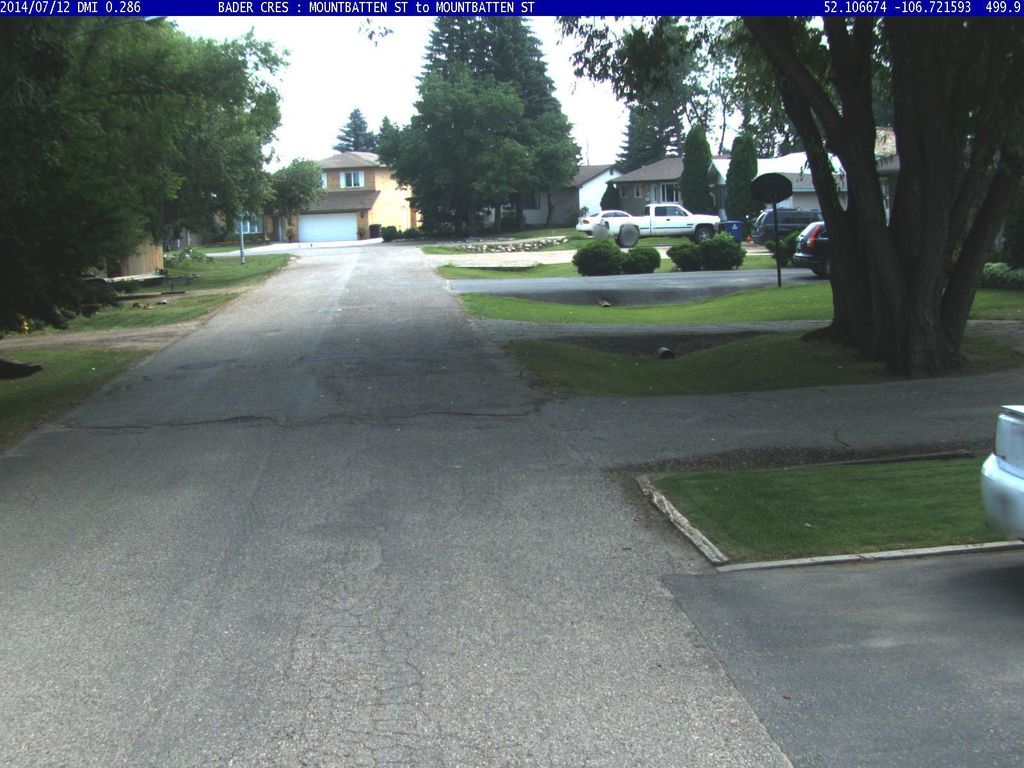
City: saskatoon